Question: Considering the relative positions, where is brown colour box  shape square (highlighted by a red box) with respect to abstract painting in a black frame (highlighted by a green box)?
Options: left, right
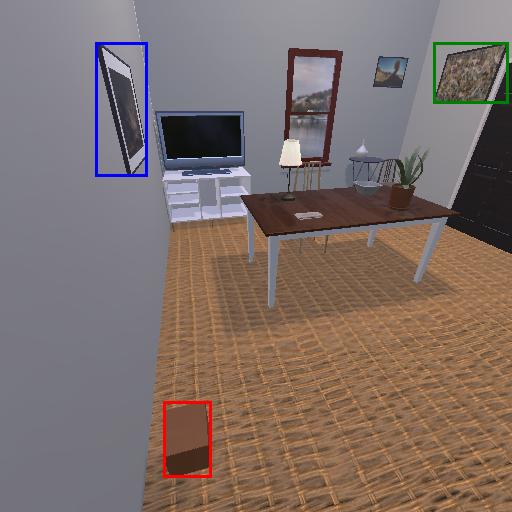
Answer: left